Aerial crown-view tile of a tropical tree (Barro Colorado Island, Panama), acquired 20250616:
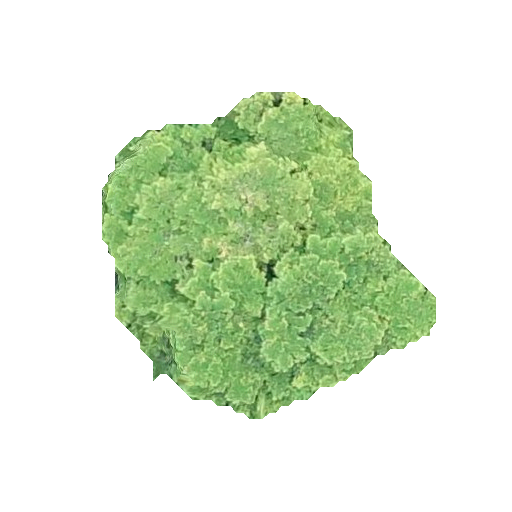
Species: Terminalia amazonia
GBIF accepted scientific name: Terminalia amazonica
Crown area: 107.454 m²